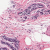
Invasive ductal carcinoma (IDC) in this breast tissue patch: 0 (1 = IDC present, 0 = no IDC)